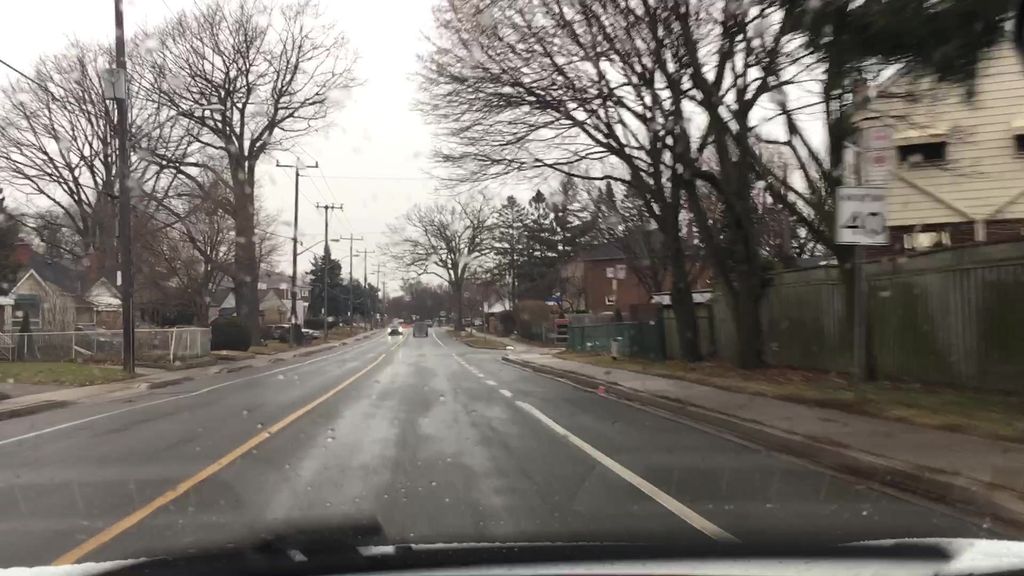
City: toronto